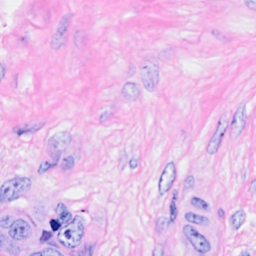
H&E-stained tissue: Breast